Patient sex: F
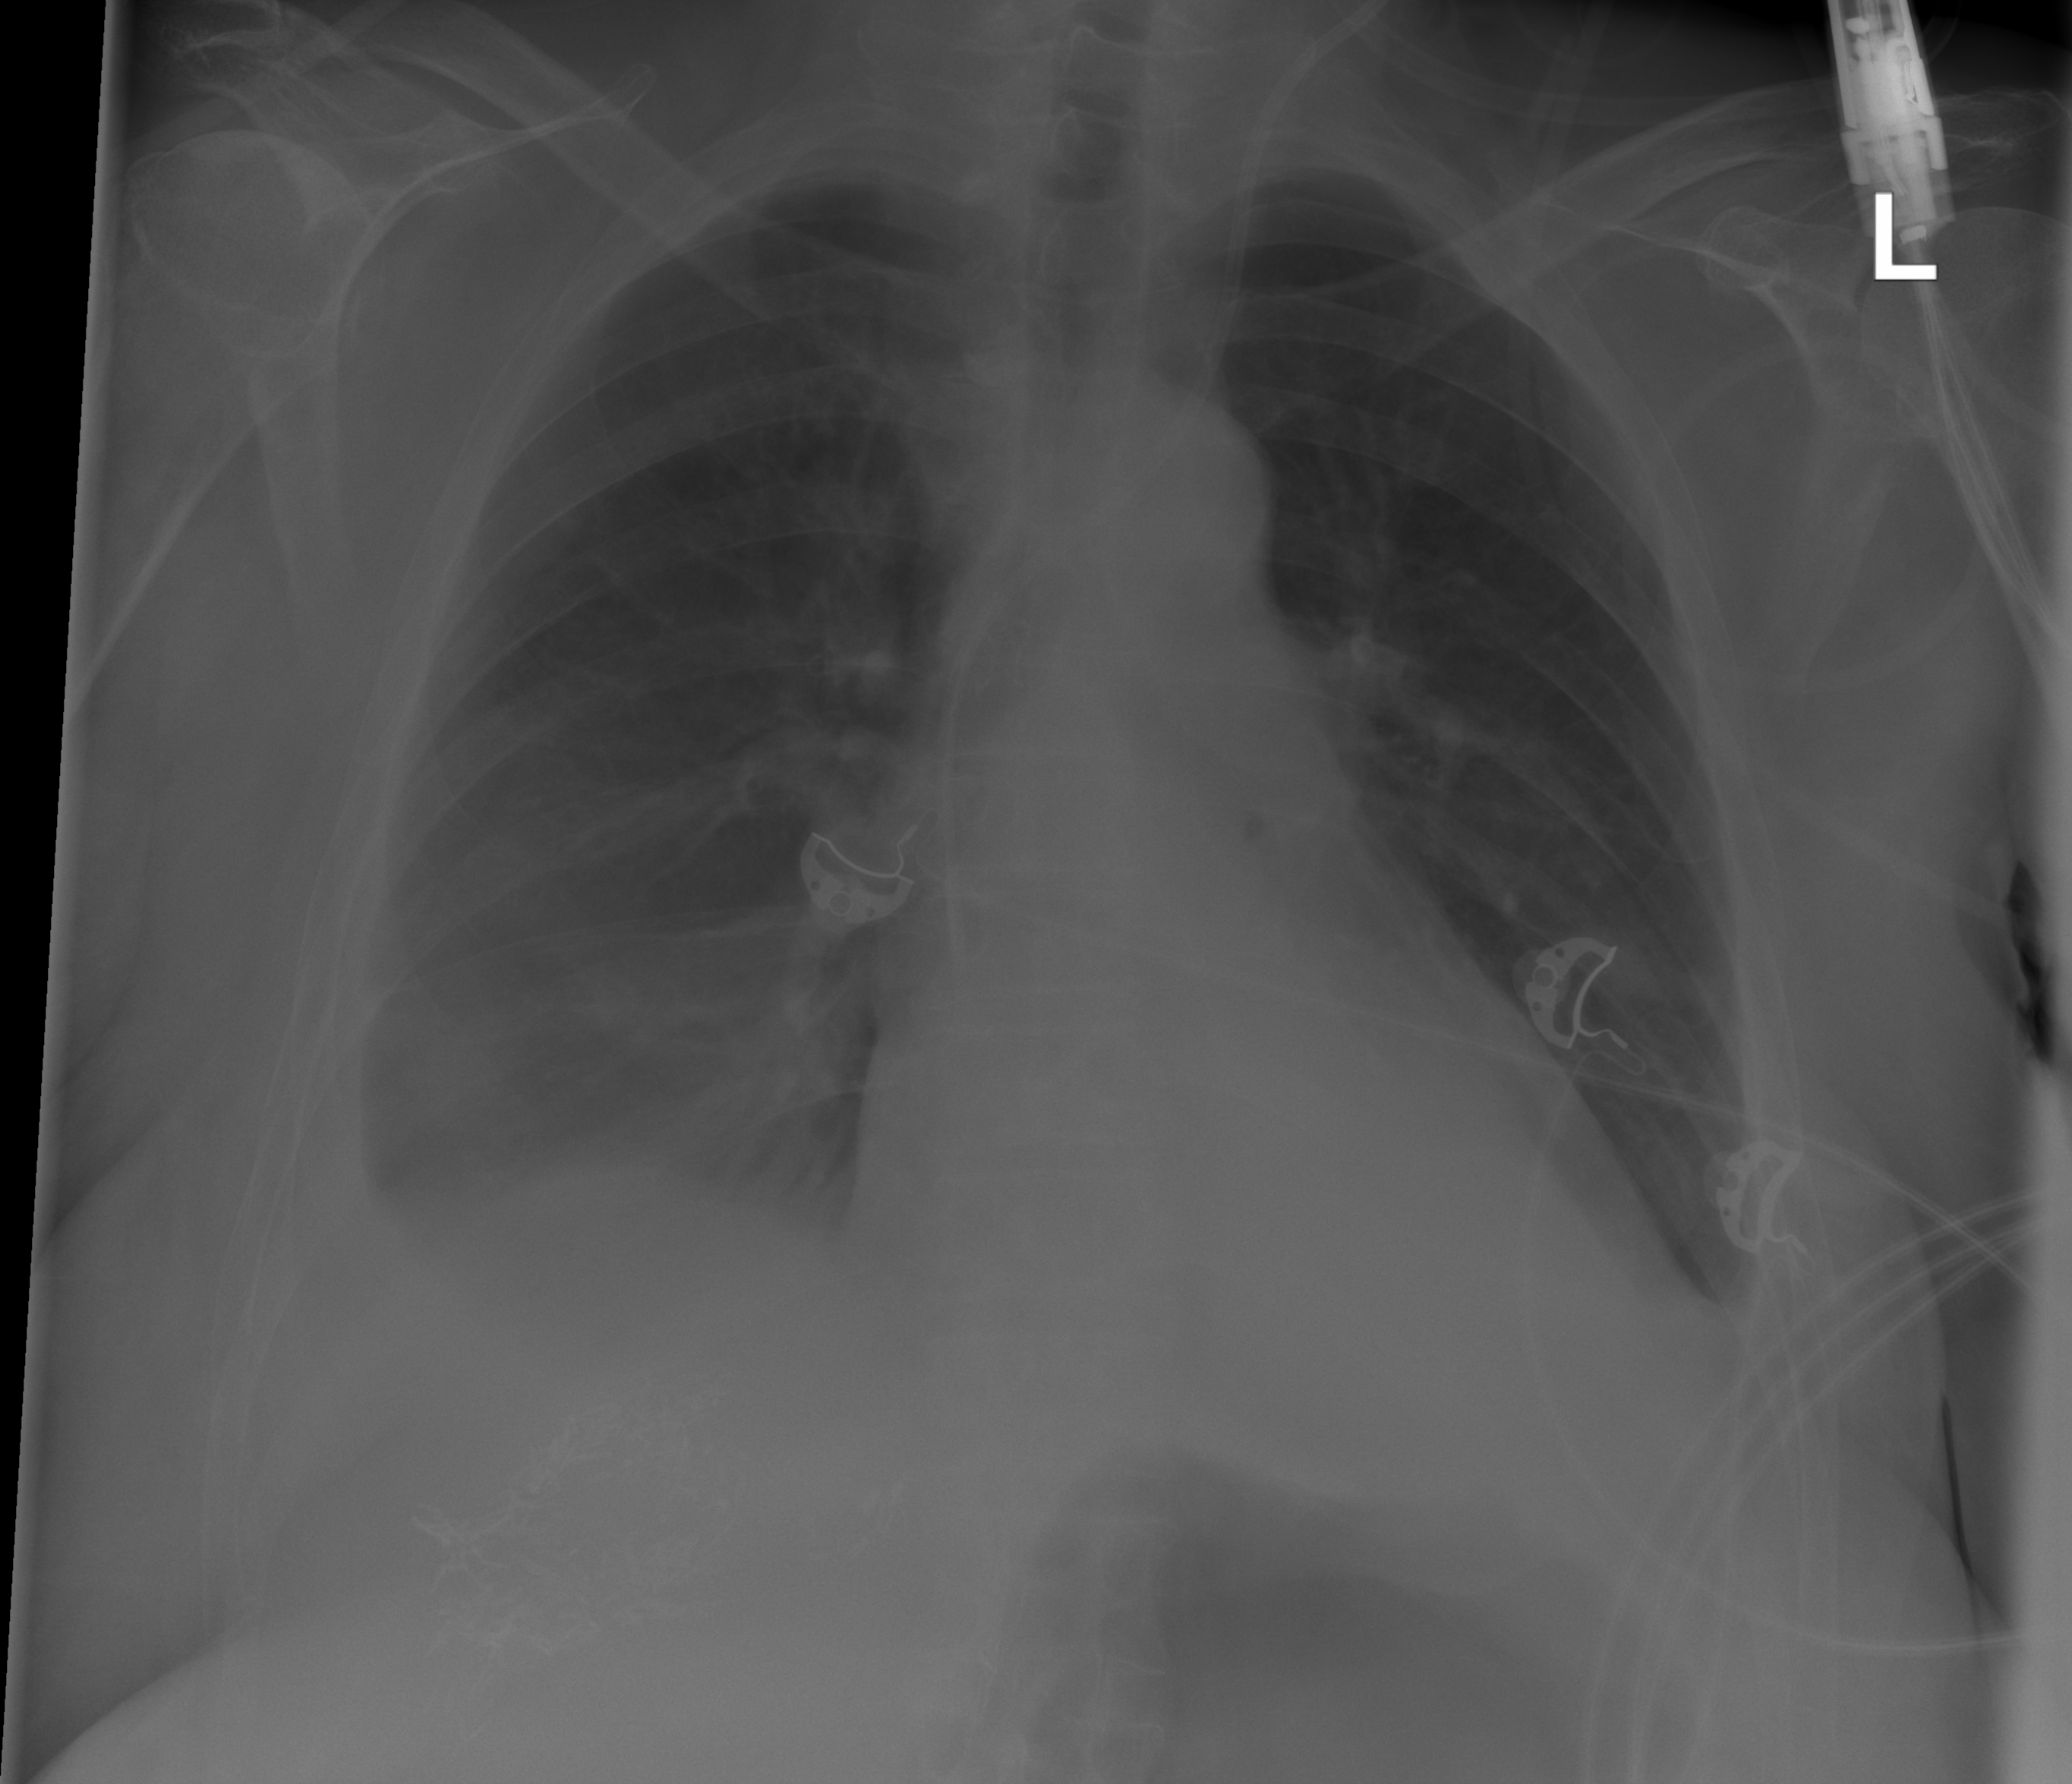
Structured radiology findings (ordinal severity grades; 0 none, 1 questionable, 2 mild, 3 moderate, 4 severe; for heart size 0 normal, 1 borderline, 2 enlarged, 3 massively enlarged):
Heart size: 1
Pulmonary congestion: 0
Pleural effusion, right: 3
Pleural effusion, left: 2
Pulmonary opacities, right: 0
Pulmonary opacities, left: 0
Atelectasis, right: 2
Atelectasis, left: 0